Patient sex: M
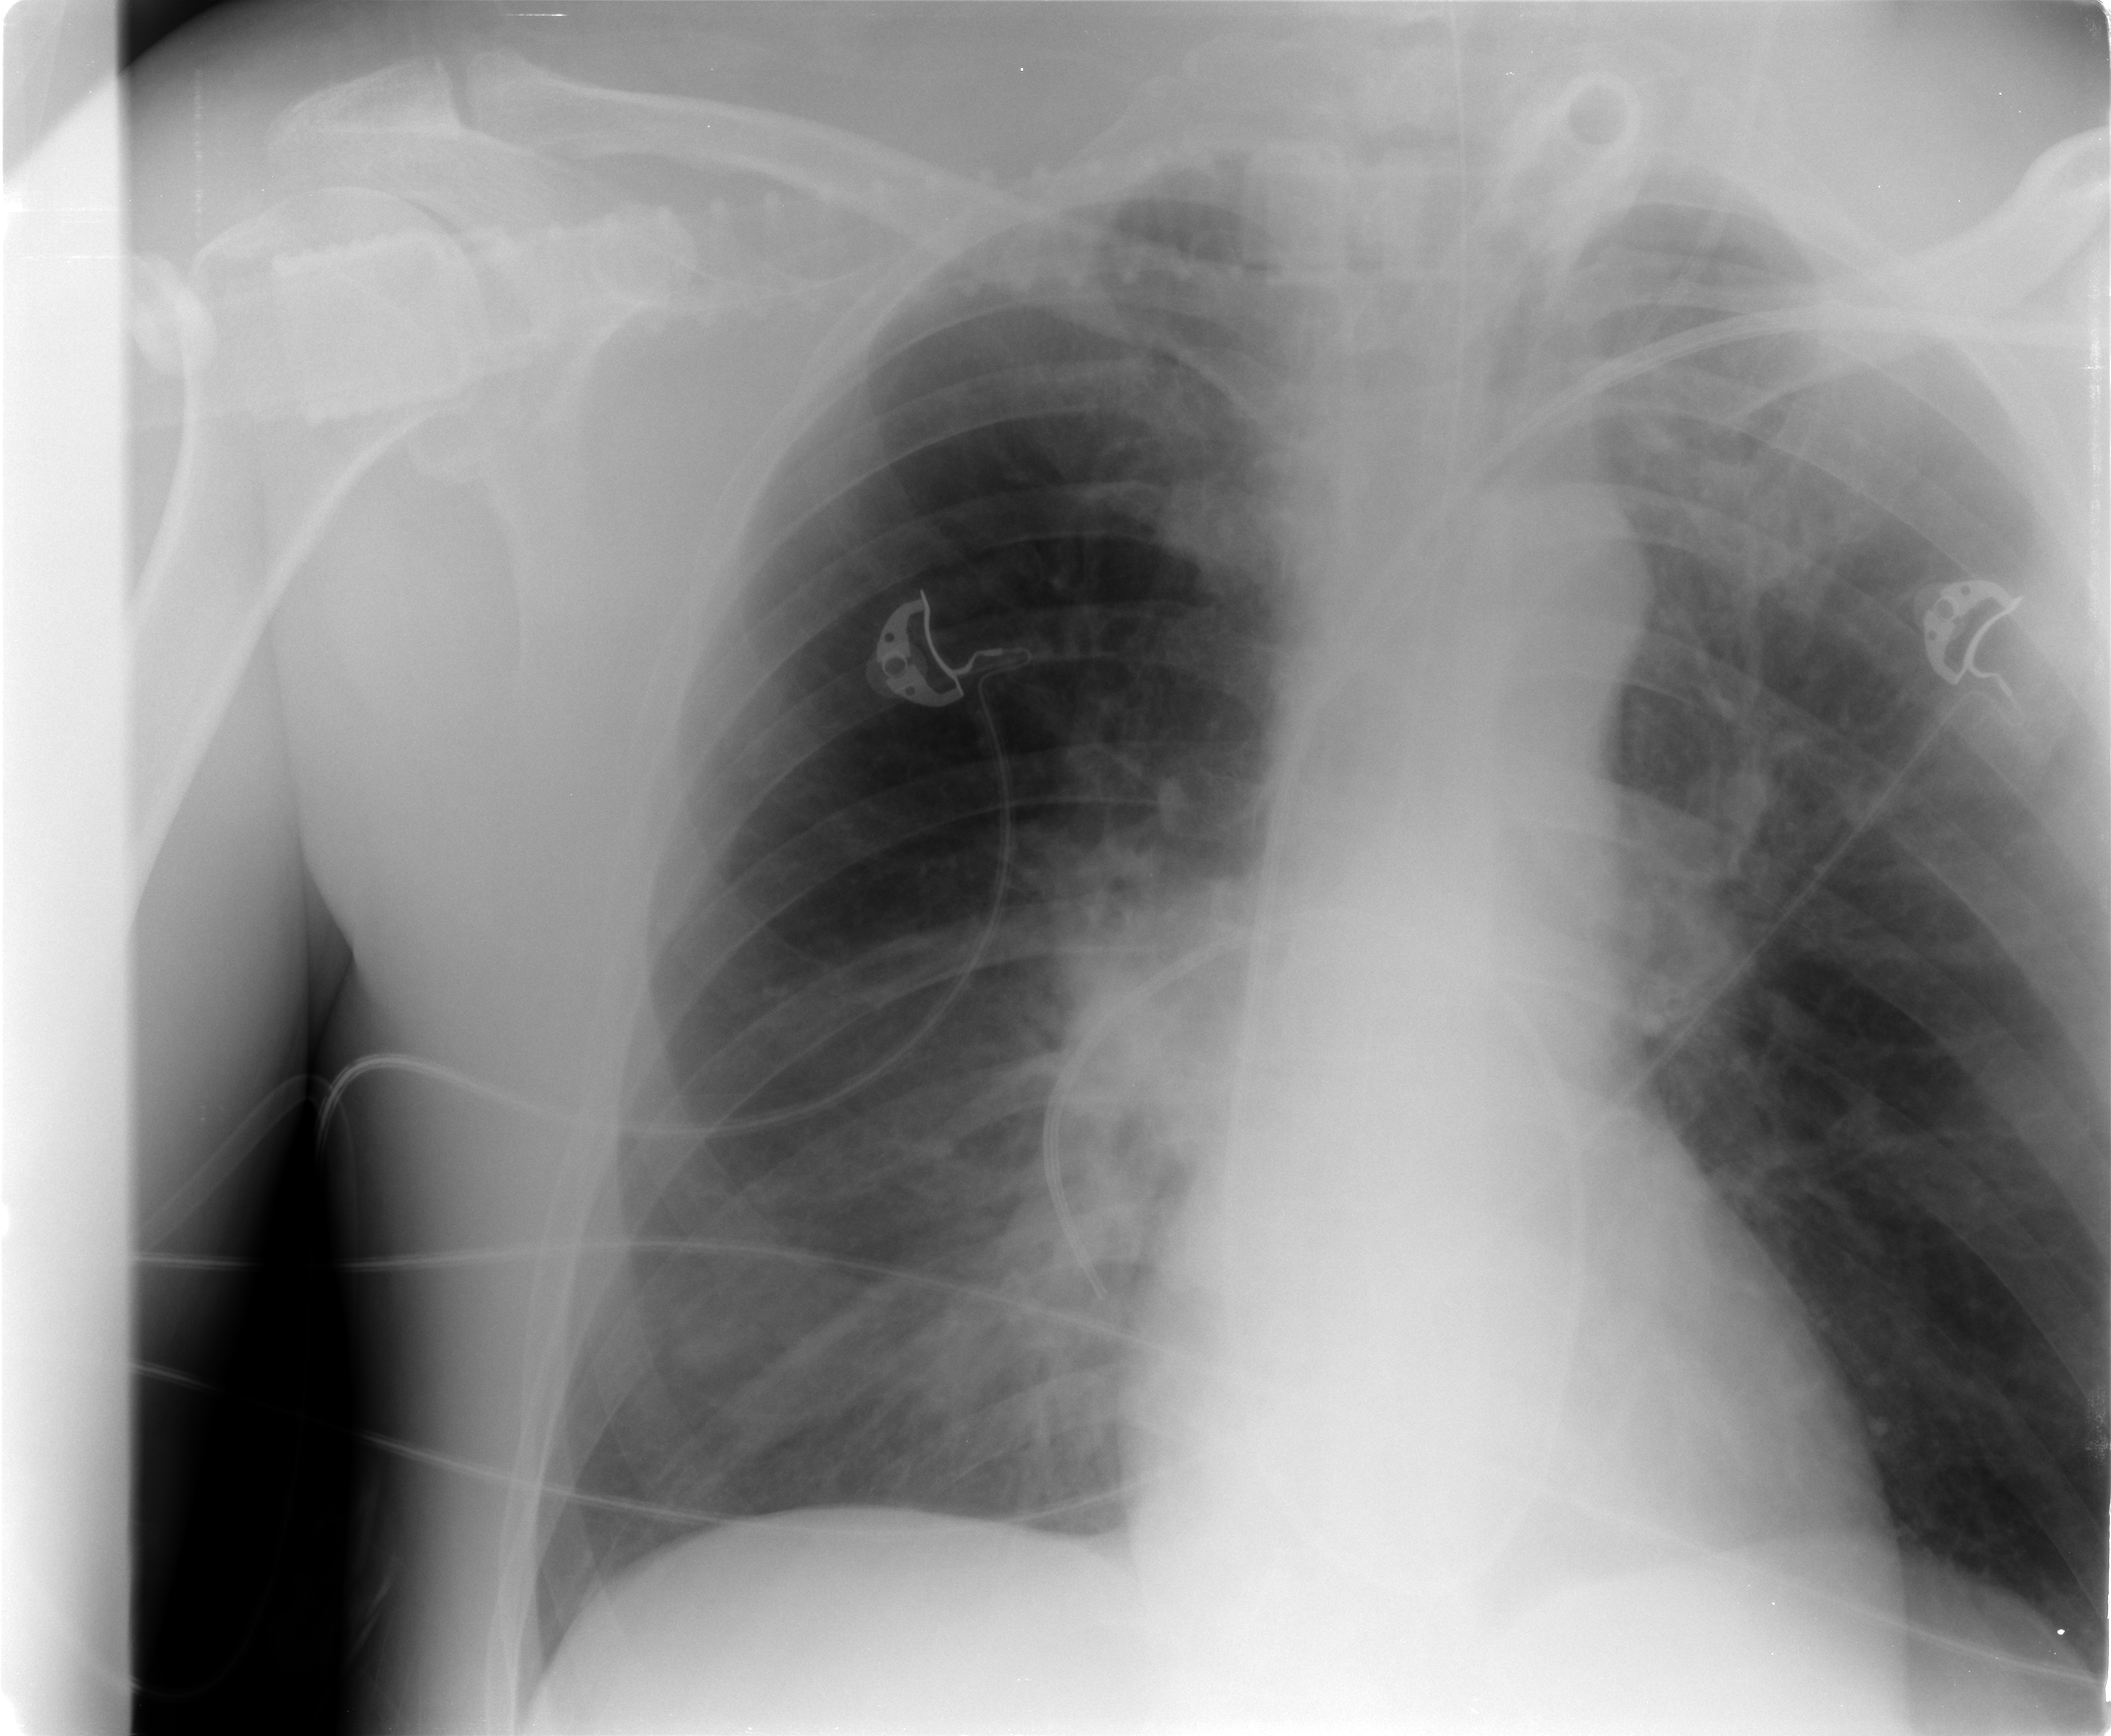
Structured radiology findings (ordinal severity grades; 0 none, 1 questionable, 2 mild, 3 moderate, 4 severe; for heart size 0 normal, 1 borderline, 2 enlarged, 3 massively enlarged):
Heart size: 0
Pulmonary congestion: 2
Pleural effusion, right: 0
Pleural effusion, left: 0
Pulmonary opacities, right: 2
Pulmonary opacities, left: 0
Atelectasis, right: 1
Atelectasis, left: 0